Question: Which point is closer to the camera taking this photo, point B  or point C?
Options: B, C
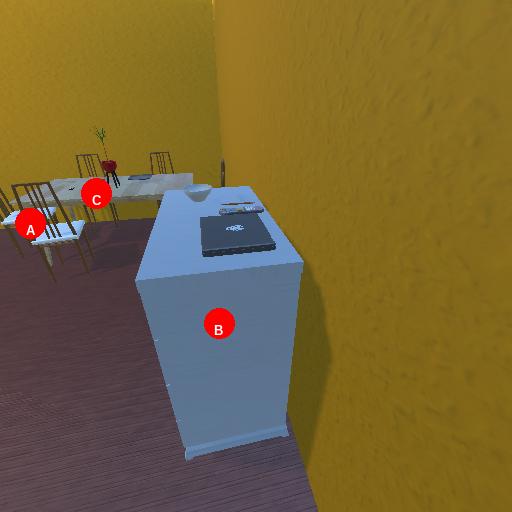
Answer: B